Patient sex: M
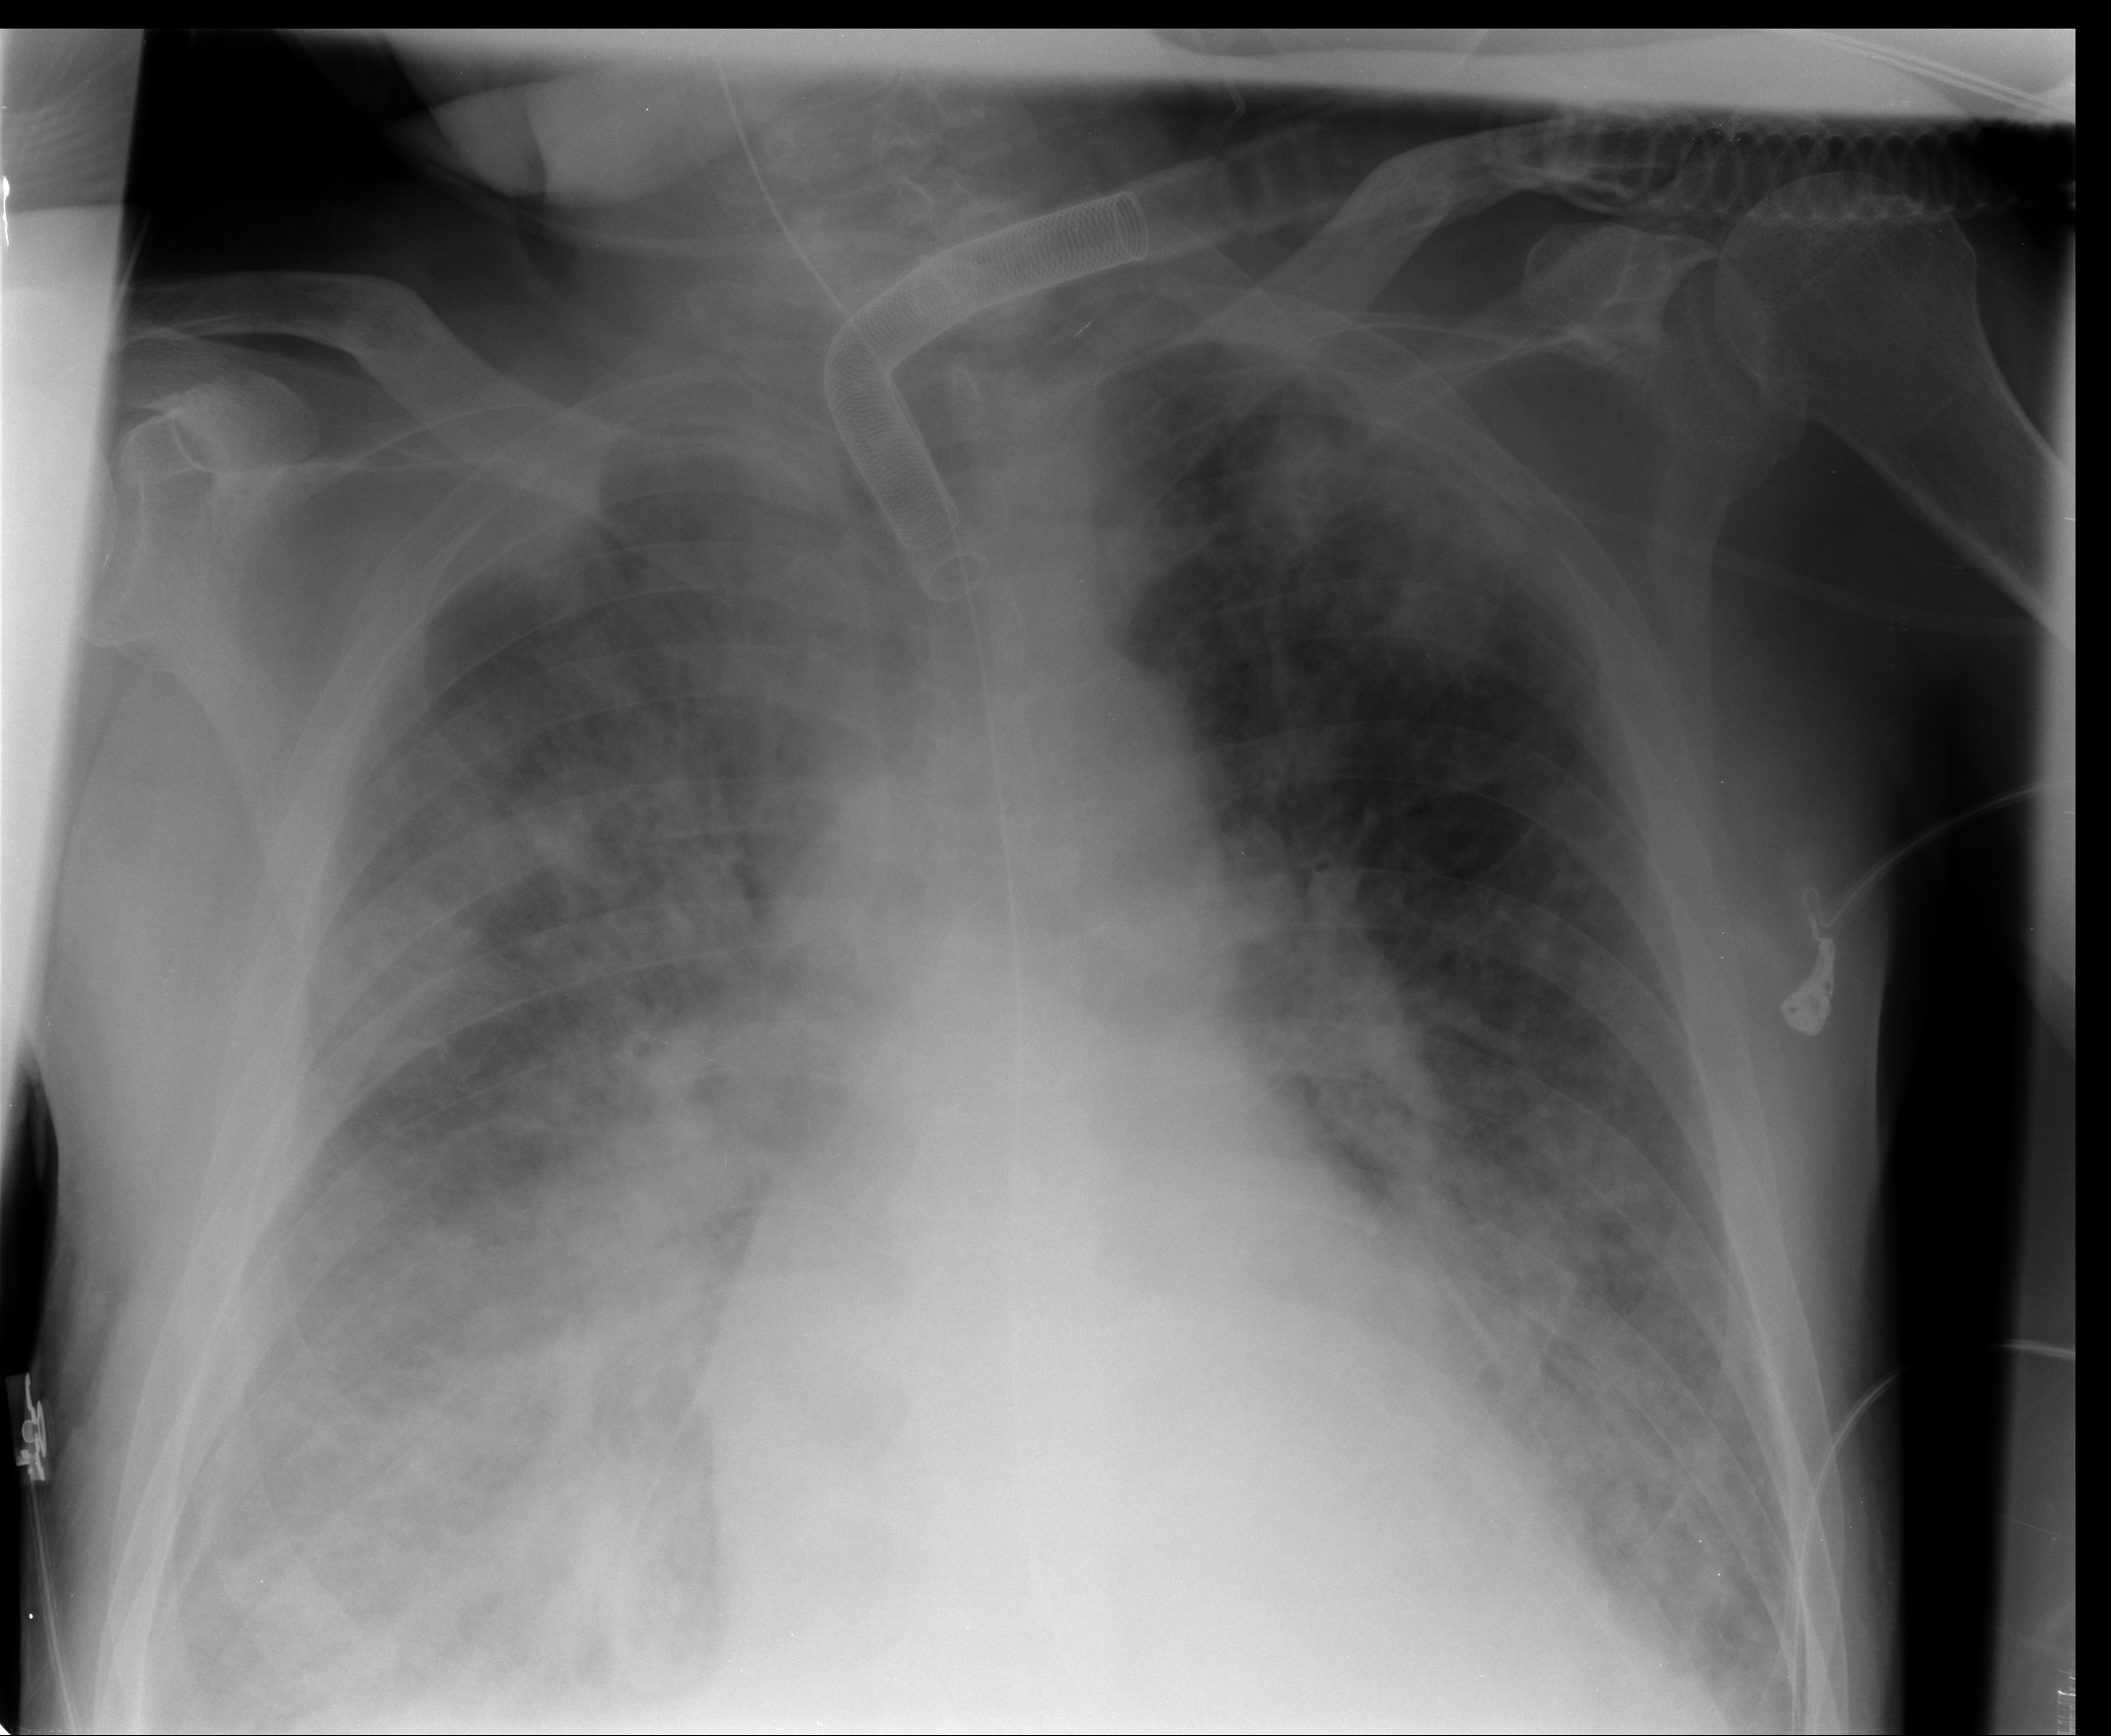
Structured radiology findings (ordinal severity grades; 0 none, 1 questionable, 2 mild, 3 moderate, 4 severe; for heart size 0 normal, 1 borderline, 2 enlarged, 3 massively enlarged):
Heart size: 1
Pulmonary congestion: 2
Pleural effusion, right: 2
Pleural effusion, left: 1
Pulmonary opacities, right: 3
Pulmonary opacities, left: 2
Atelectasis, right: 2
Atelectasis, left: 2